Question: Consider the following example from MATLAB help.

'''
x = linspace(0,10);
y1 = 200*exp(-0.05*x).*sin(x);
y2 = 0.8*exp(-0.5*x).*sin(10*x);
y3 = 0.2*exp(-0.5*x).*sin(10*x);
figure
[hAx,hLine1,hLine2] = plotyy(x,y1,[x',x'],[y2',y3']);
'''
I need to individually define the colors for the two plots in the right Y axis. Also, How can we define the text color in the right and left YLabels?
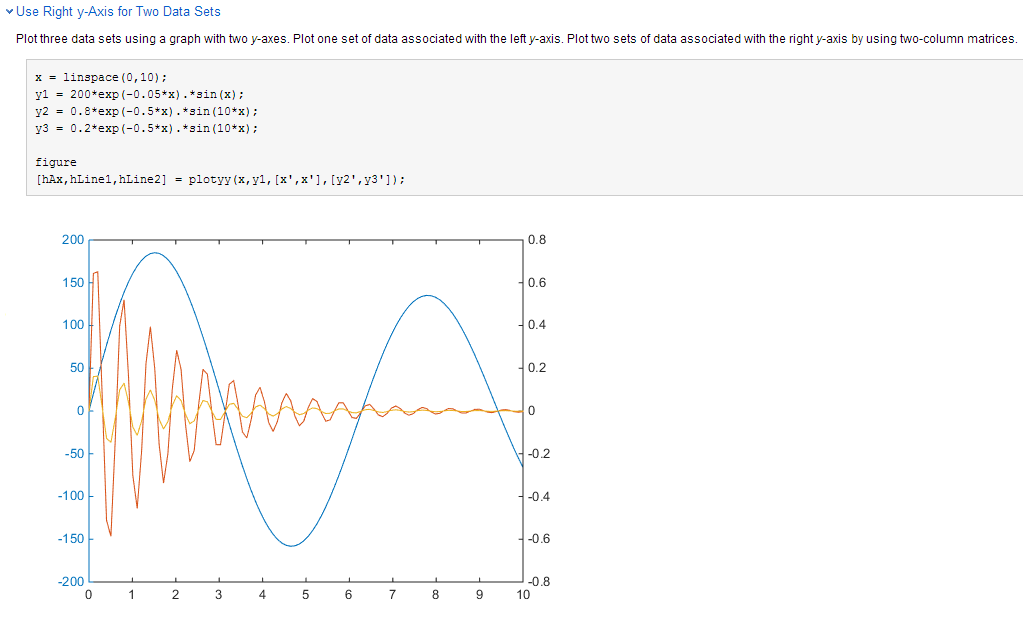
Answer: Examine 'hLine2', the handle for the second axis. It's actually a 2x1 vector in this example, corresponding to the handle for the first and second lines, respectively.
'''
set(hLine2(1), 'Color', desired_color_1)
set(hline2(2), 'Color', desired_color_2)
'''
Similarly, the axis handle, 'hAx', is a 2x1 vector, which gives you access to the axis properties of the left and right axes, respectively. For instance:
'''
set(hAx(1), 'LineWidth', 2)
'''
To access deeper child properties such as text labels:
'''
h_ylab_1 = get(hAx(1), 'YLabel');
set(h_ylab_1, 'String', 'YLabel text')
set(h_ylab_1, 'Color', desired_text_color)
'''